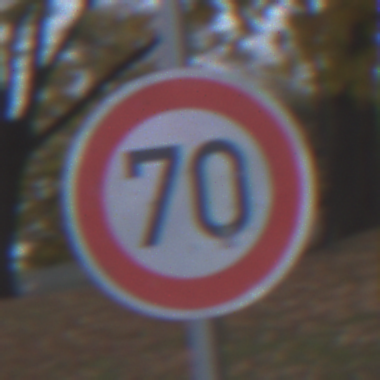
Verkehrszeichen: Geschwindigkeit70
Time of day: MorningAfternoon
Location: Outdoor (Urban)
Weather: Overcast
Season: NotSpecified
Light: Natural